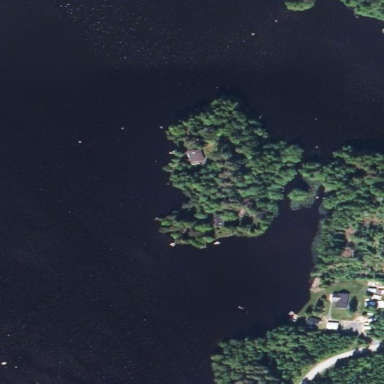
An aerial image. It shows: Islet.